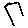
Label: hexagon